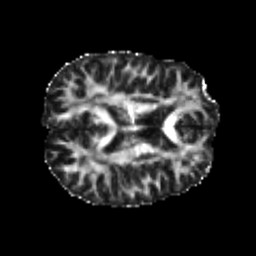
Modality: FA
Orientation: axial
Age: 24
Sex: male
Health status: healthy
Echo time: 0.074 s